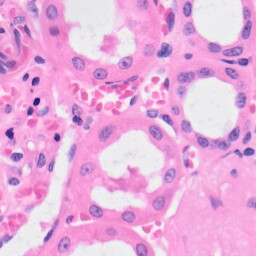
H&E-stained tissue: Kidney